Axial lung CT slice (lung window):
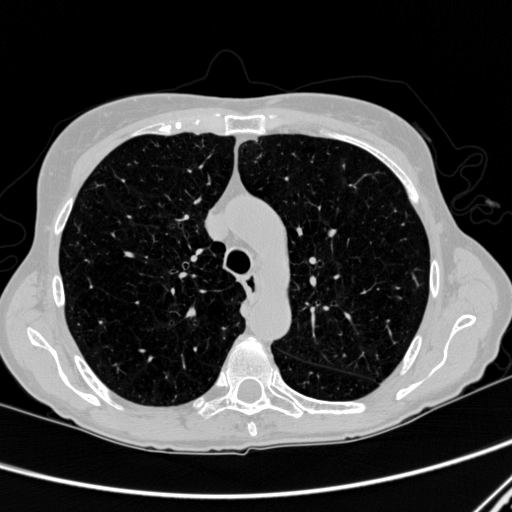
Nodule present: no